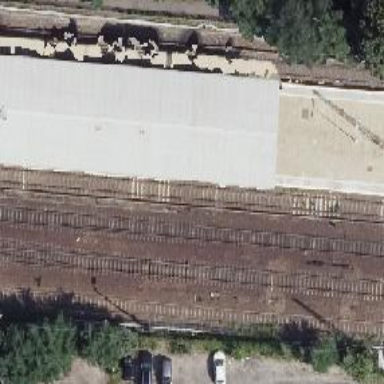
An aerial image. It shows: Platform edge at railway station.